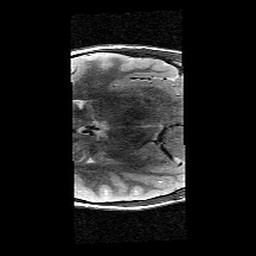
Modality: T2w
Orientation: axial
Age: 11
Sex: female
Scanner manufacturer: siemens
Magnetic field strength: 3 T
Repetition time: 9.23 s
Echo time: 0.067 s